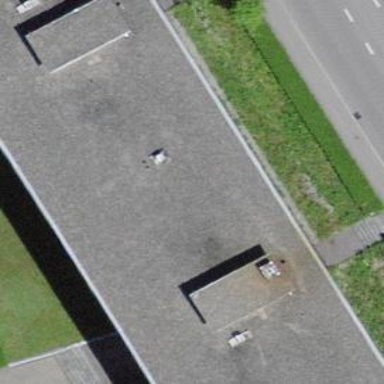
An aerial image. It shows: Building with apartments and flat roof.